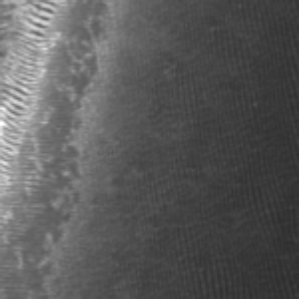
Label: frost